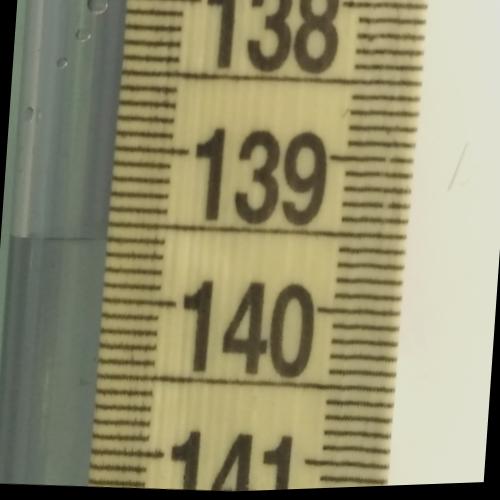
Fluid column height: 139.6 cm